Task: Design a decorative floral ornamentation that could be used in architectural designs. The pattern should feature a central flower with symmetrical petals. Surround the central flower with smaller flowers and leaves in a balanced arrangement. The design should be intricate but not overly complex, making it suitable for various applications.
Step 877:
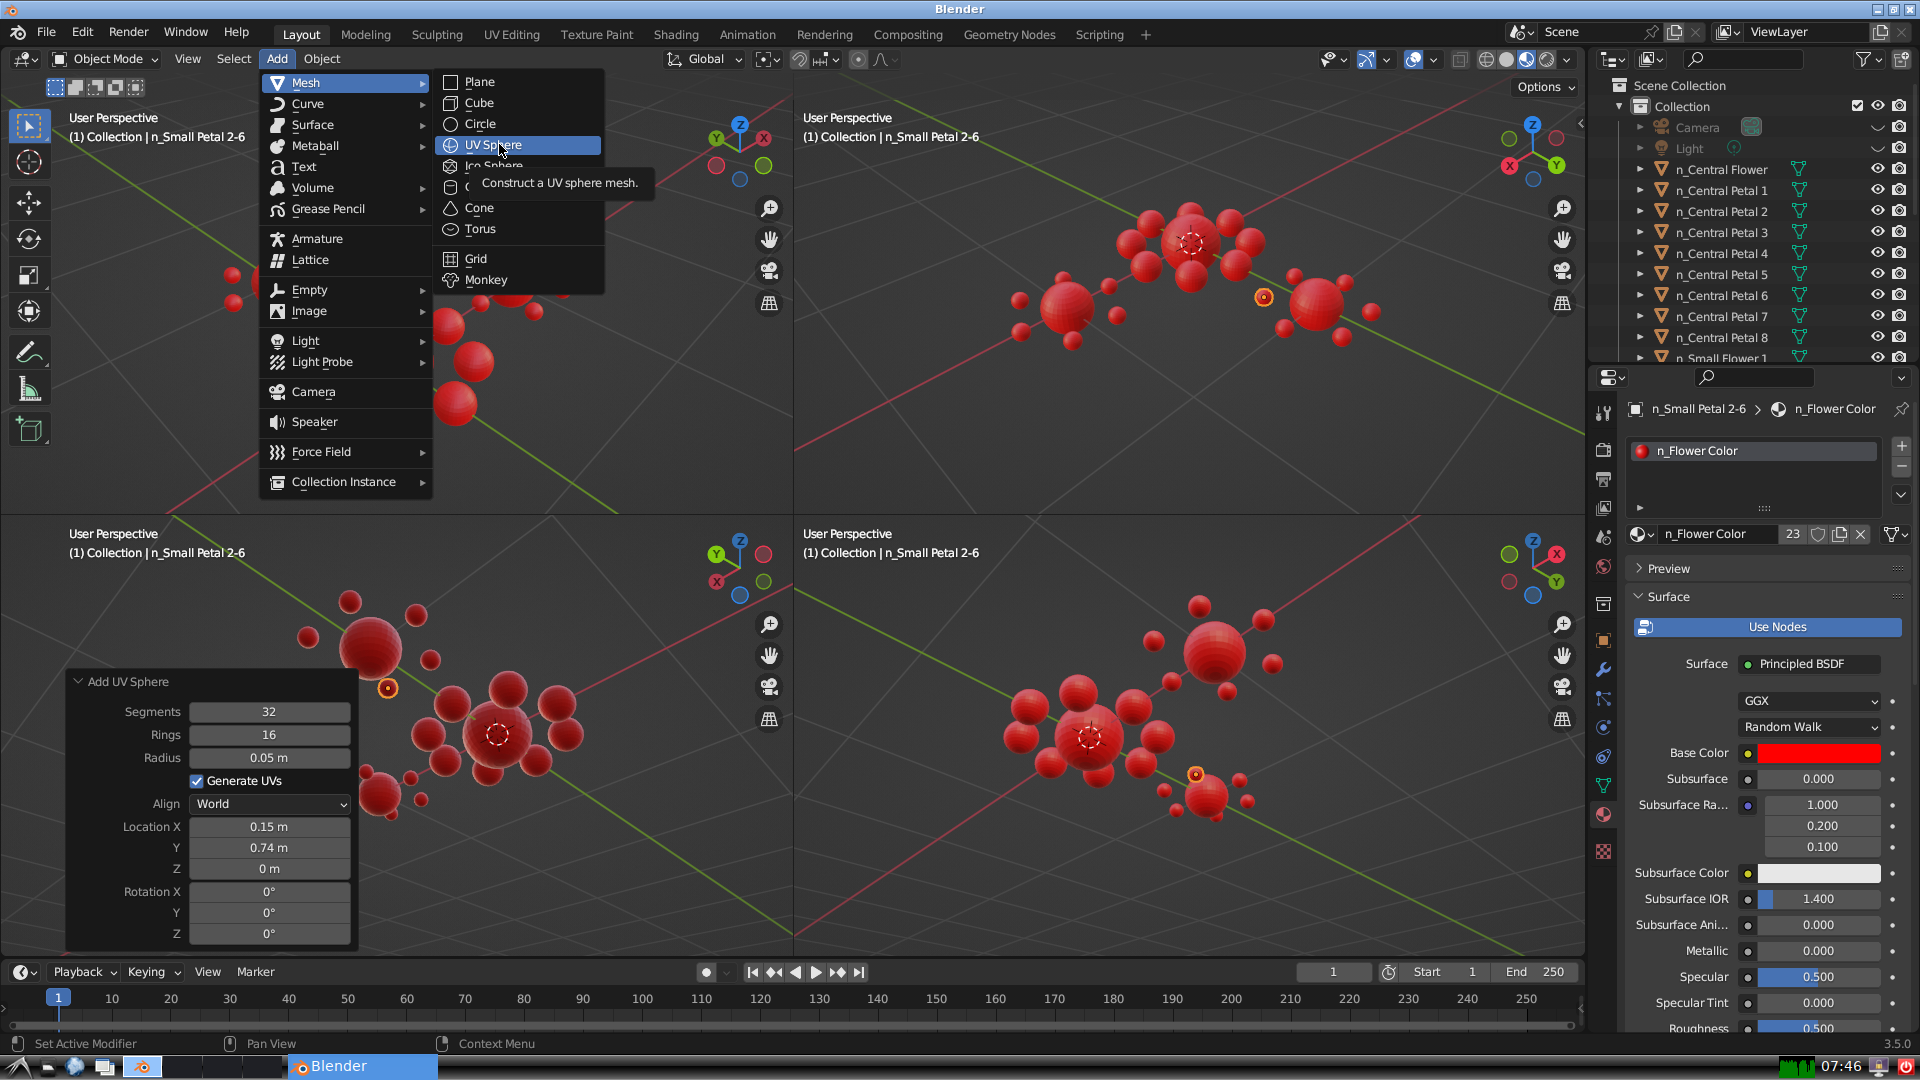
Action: click: no